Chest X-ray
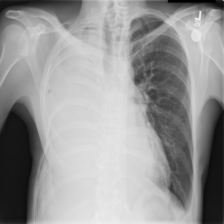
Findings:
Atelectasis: negative
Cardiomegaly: negative
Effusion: negative
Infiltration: negative
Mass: negative
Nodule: negative
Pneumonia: negative
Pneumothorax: negative
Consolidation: negative
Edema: negative
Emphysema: negative
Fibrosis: negative
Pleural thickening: negative
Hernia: negative